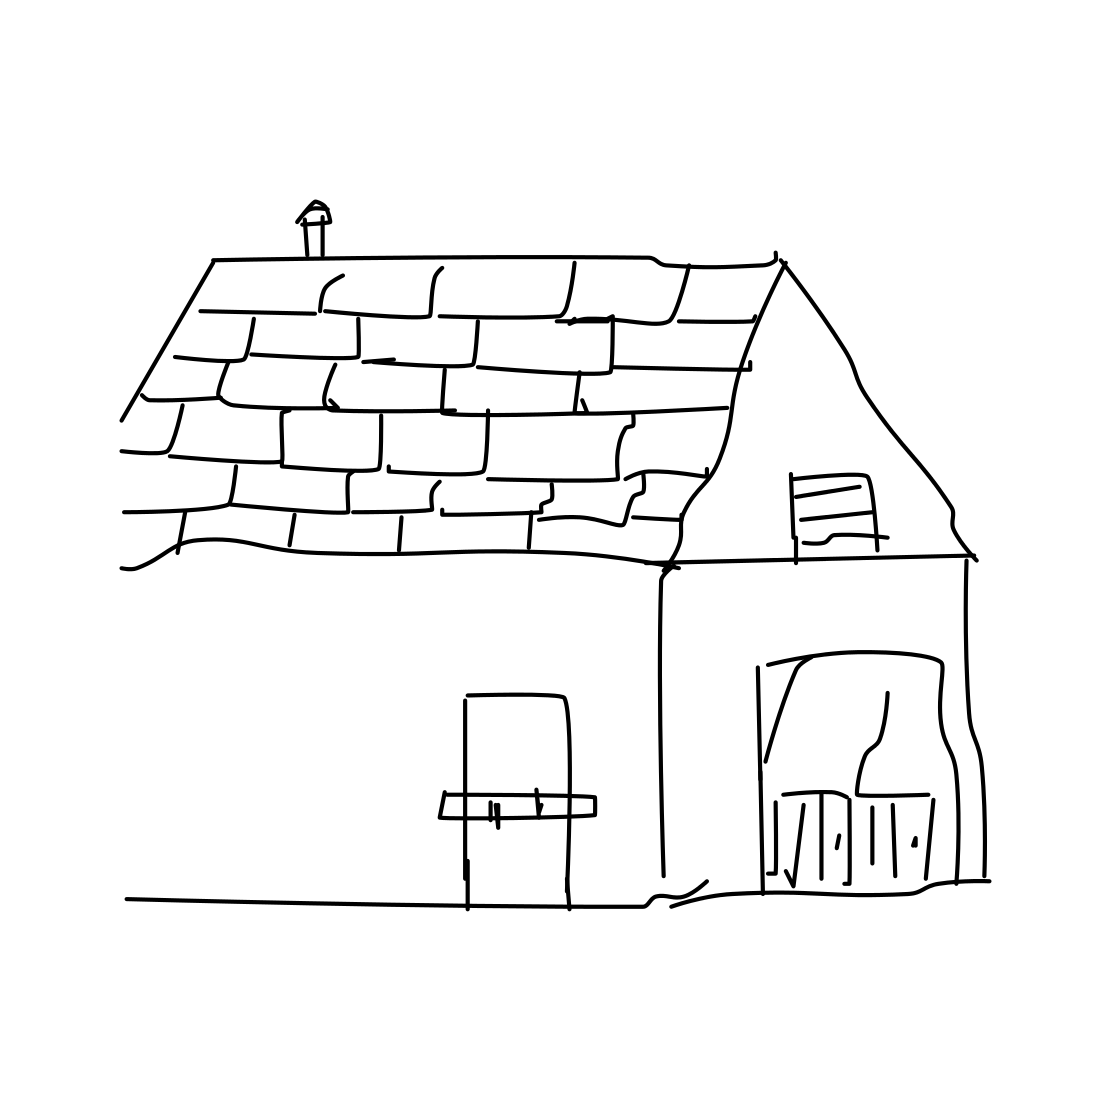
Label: barn